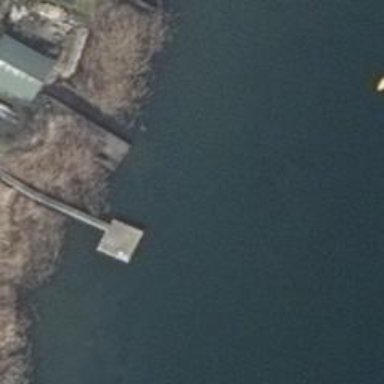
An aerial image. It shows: Man-made pier.